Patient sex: M
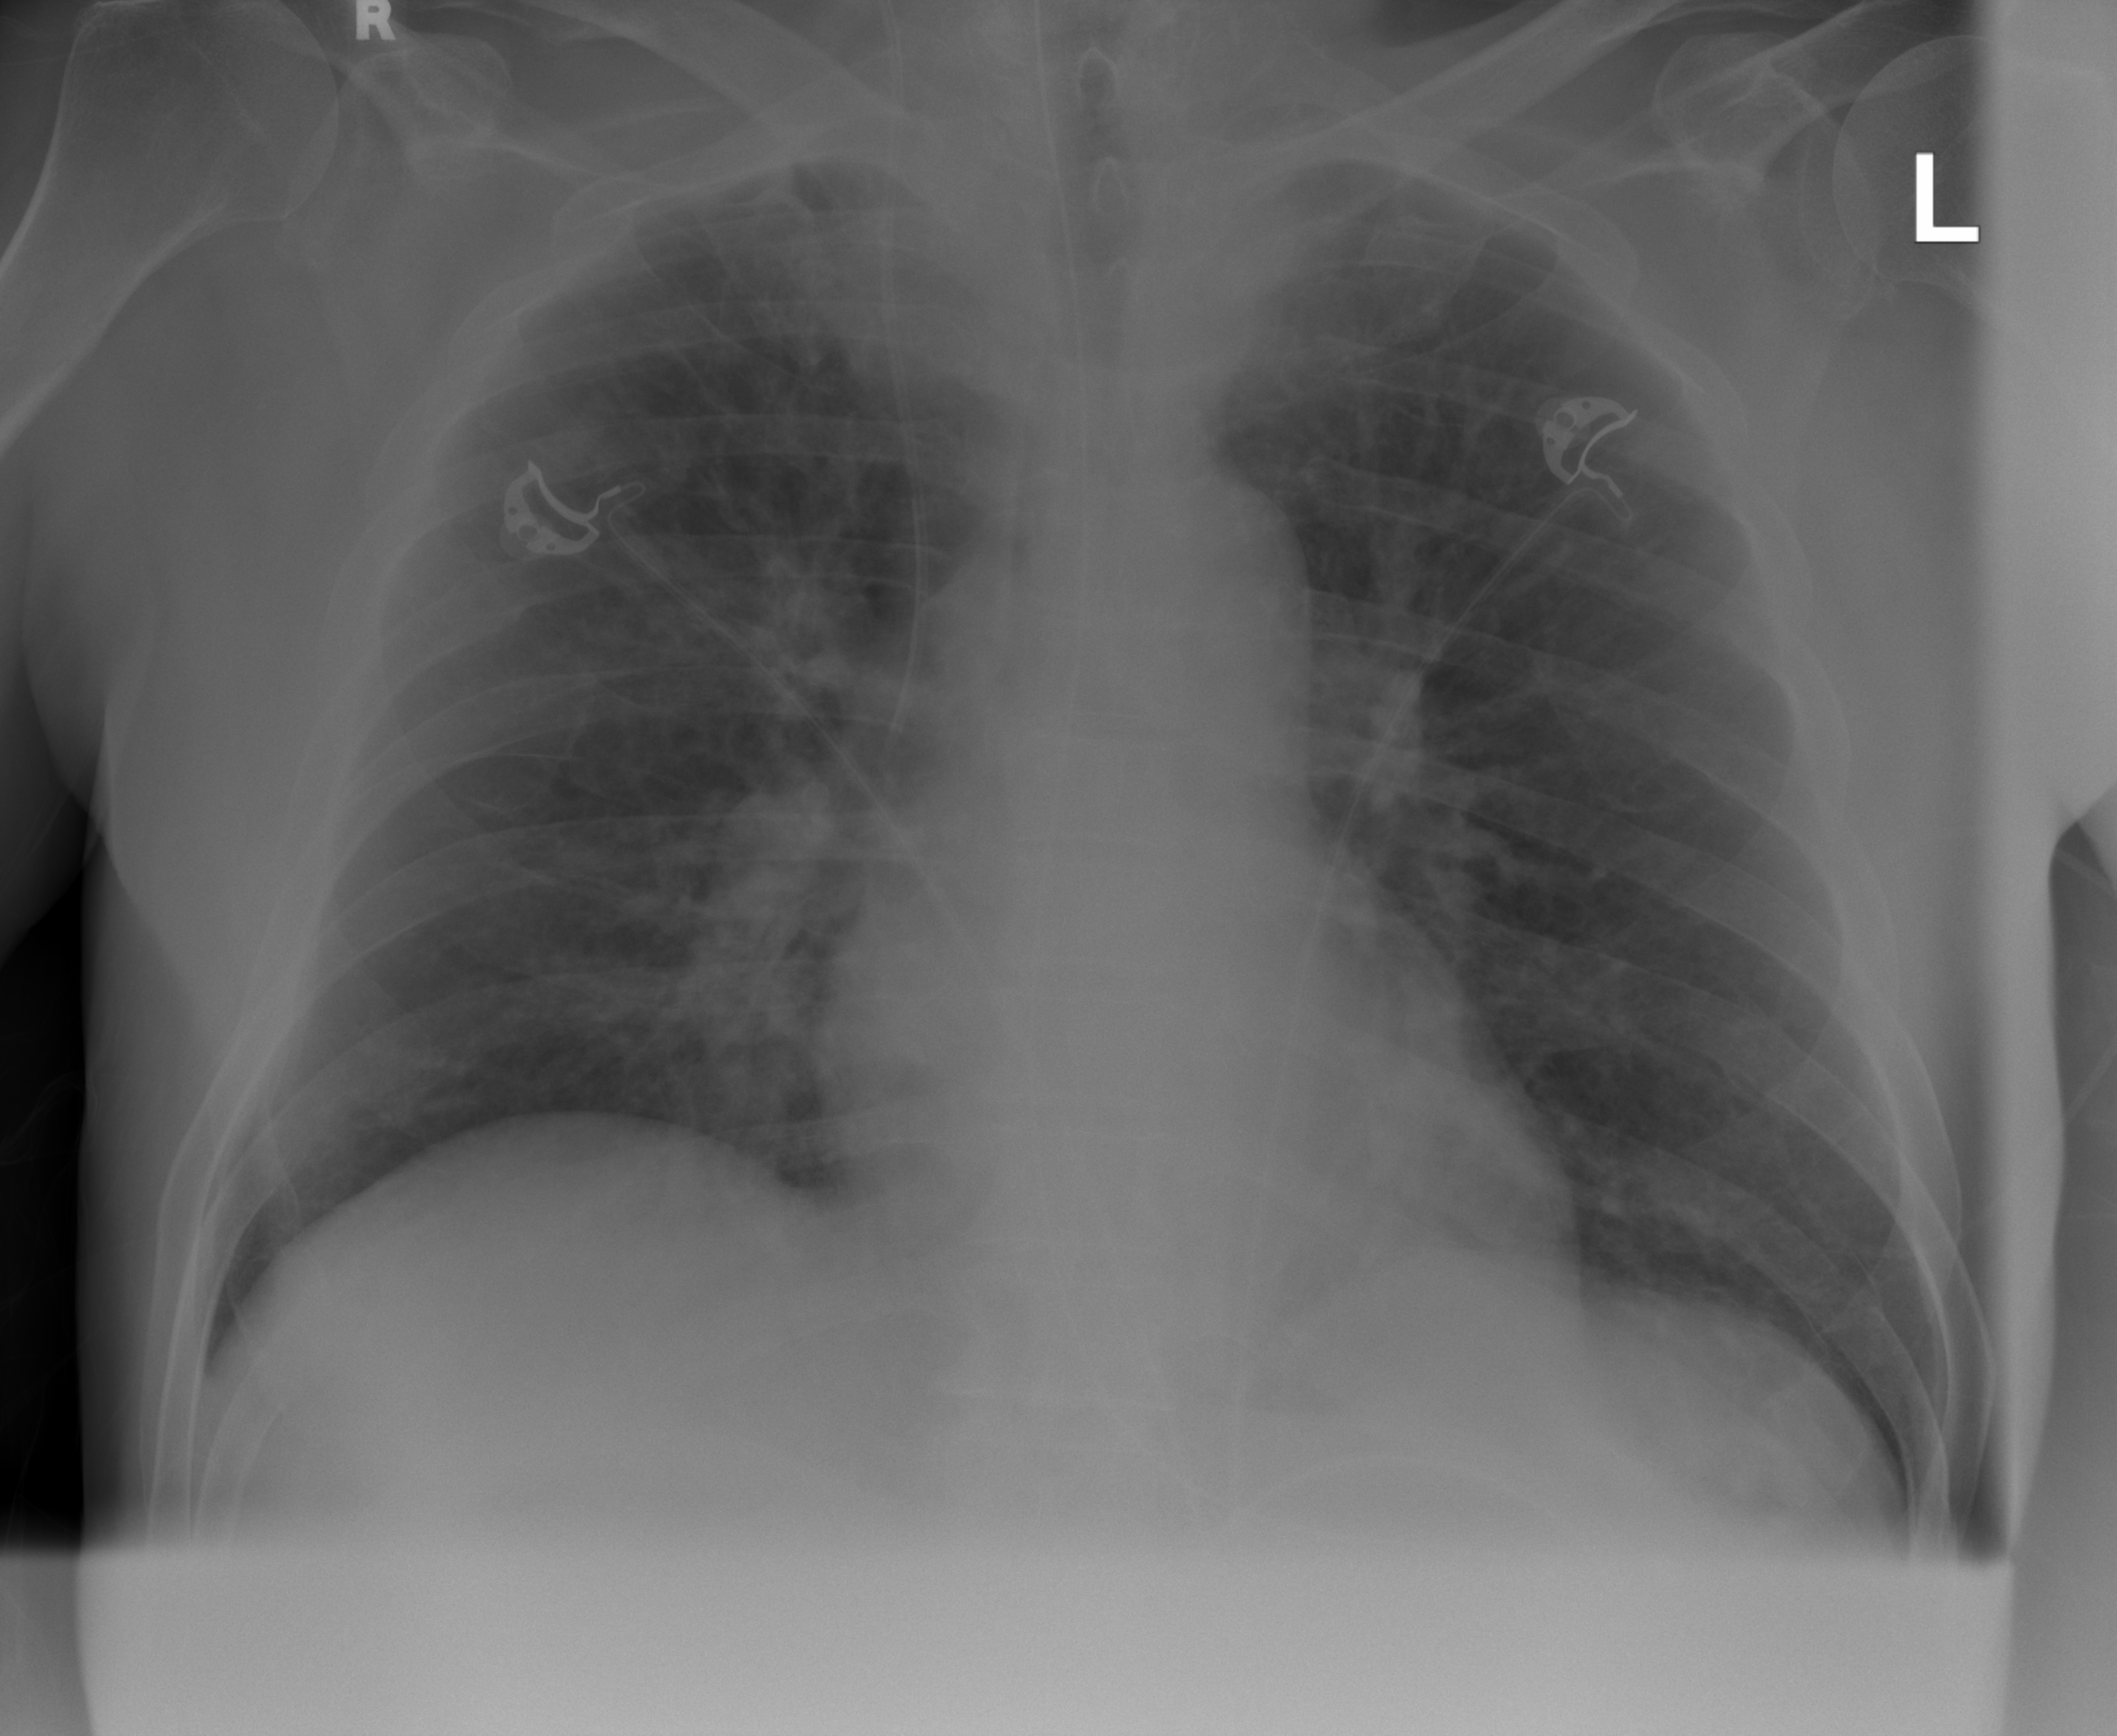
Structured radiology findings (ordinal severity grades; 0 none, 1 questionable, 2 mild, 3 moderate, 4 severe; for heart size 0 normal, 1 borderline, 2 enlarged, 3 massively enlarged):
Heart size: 0
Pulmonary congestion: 2
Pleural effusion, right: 0
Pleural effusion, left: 0
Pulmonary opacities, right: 0
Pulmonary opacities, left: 0
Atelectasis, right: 2
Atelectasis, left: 0